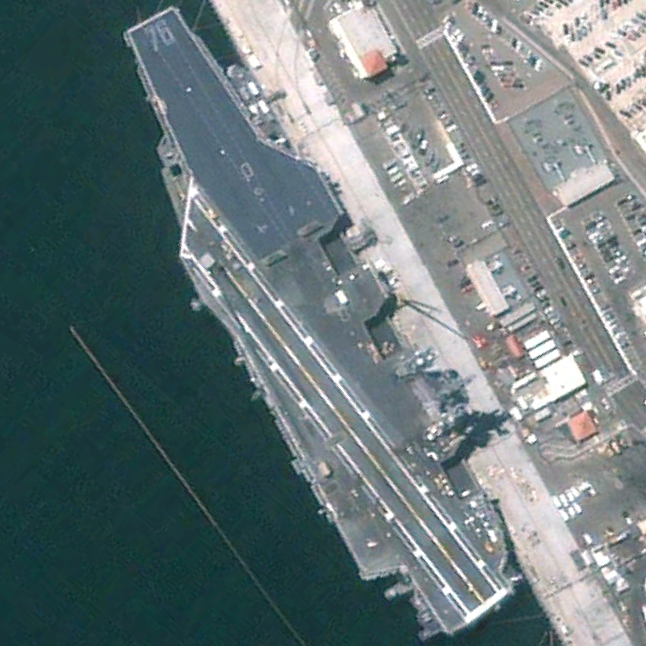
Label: aircraft_carrier